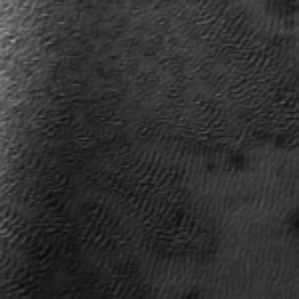
Label: frost